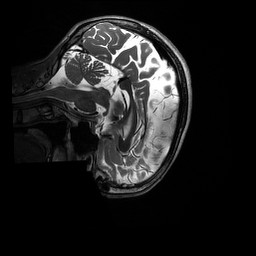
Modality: T2w
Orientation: sagittal
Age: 27
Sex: female